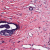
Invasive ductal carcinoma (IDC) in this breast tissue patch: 0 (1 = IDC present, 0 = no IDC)